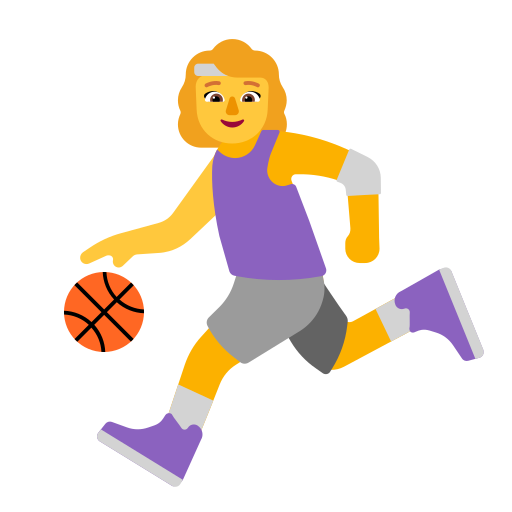
woman bouncing ball flat default